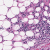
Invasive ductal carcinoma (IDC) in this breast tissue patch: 0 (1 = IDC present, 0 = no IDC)